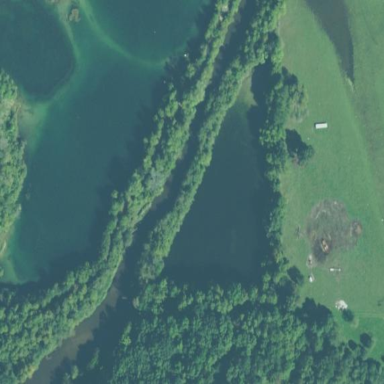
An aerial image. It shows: Pond with natural water.